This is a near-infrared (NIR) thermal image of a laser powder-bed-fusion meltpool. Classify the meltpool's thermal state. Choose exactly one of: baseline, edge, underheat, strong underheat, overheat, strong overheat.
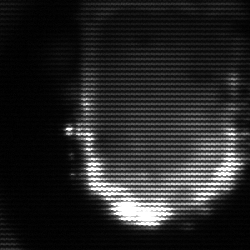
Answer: baseline